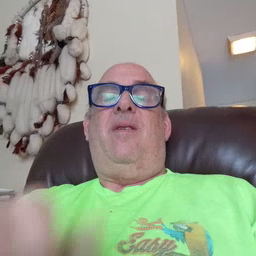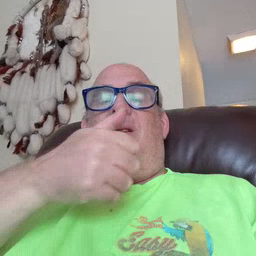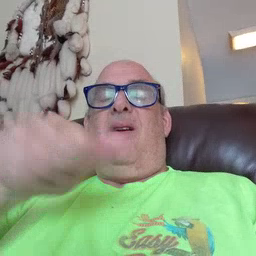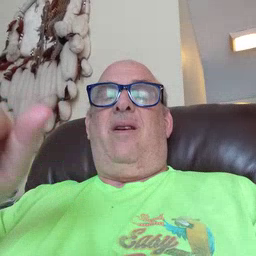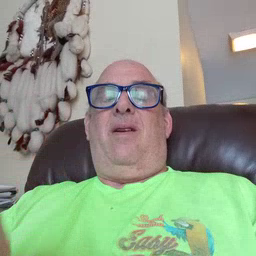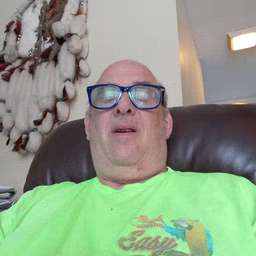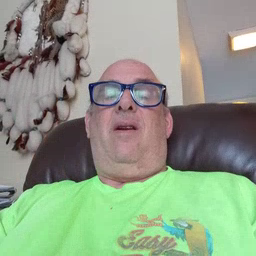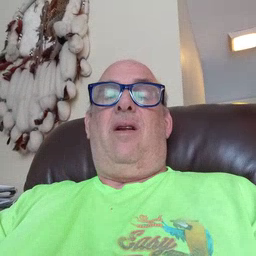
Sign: any